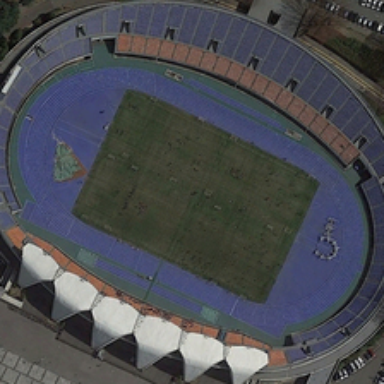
Many people are in a playground of a stadium near a parking lot .